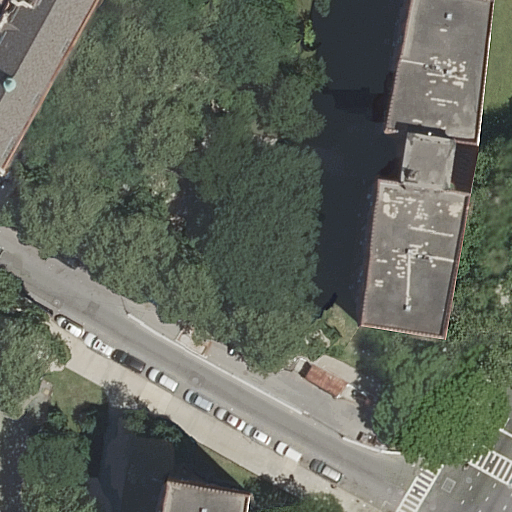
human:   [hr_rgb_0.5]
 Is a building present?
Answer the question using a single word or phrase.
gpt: yes

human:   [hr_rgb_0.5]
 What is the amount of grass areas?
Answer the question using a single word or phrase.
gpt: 4

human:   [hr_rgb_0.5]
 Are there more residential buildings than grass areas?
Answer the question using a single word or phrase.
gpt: no

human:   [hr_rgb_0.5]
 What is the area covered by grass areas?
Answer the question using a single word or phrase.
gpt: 1565m2

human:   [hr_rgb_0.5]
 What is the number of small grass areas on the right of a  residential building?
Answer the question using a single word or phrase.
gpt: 2

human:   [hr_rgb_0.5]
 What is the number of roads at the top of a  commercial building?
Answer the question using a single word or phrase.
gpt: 0

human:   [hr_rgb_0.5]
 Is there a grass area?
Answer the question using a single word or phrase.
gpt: yes

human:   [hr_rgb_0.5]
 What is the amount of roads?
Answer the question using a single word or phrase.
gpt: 13

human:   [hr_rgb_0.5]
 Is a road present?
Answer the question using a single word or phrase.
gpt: yes

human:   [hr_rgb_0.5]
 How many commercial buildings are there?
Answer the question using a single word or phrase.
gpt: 0

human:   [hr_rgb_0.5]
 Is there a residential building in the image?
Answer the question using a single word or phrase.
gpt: yes

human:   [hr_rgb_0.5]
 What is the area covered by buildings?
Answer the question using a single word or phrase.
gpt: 1361m2

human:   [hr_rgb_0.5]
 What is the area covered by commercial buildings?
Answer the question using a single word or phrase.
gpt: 0m2

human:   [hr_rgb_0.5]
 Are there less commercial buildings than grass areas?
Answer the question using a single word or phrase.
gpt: yes

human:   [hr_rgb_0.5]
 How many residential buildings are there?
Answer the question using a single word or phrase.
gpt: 3

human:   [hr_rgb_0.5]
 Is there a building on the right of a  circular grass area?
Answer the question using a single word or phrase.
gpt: no

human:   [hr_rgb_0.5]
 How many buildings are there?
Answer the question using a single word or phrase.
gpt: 3

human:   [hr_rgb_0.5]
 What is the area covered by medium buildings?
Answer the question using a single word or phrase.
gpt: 296m2

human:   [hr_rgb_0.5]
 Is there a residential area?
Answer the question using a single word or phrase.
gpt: yes

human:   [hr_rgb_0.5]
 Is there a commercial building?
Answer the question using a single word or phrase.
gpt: no

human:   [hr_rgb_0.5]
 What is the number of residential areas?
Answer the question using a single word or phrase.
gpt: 1

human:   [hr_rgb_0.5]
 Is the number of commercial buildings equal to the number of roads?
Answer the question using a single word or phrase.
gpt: no

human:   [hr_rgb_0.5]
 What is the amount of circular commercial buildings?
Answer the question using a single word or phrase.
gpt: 0

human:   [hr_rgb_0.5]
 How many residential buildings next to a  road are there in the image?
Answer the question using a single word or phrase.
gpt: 3

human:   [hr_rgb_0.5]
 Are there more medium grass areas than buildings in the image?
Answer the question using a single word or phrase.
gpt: no

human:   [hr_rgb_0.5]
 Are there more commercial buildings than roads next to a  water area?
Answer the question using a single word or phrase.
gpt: no

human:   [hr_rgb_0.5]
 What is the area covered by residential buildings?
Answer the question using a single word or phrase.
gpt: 1361m2

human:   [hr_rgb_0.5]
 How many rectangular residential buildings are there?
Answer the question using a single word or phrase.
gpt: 1

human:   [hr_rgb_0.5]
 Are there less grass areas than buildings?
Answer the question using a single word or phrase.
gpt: no

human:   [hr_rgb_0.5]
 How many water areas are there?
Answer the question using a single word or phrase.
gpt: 0

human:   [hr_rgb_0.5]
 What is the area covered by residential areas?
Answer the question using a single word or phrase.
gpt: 3538m2

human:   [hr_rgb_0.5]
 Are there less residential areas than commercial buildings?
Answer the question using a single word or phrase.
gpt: no

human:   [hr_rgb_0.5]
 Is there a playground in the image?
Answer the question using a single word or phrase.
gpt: yes

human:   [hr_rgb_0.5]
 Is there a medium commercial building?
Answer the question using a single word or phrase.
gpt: no

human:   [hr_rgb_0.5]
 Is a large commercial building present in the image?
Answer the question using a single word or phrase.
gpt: no

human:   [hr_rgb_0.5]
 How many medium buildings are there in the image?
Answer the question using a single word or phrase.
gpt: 1

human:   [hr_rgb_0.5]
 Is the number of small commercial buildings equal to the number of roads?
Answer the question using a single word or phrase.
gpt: no

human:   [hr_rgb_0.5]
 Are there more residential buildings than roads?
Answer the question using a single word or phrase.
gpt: no

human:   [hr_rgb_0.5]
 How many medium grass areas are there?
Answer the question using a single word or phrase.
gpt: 0

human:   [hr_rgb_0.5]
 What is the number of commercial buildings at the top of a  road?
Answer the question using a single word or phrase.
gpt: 0

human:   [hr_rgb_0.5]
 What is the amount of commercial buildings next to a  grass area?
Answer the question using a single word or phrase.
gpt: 0

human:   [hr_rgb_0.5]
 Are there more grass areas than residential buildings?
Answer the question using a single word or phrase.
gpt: yes

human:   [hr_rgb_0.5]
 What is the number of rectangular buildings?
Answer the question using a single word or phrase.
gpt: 1

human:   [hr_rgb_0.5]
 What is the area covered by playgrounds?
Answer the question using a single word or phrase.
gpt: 711m2

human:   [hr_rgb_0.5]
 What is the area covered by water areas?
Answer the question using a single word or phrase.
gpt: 0m2

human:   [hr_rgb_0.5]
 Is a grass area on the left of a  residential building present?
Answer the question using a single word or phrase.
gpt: yes

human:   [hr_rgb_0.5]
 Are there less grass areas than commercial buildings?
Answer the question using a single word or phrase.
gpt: no

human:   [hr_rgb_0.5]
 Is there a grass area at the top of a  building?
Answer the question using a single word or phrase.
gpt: yes

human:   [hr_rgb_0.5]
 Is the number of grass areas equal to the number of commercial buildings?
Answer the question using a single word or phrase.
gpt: no

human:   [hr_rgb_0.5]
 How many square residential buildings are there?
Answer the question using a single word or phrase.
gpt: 0

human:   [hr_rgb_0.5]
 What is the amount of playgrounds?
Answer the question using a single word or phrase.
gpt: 1

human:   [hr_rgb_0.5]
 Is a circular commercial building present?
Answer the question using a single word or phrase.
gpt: no

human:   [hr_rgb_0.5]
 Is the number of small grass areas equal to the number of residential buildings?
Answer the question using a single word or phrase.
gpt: no

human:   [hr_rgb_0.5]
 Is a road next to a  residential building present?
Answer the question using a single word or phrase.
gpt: yes

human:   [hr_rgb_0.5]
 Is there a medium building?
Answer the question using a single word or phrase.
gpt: yes

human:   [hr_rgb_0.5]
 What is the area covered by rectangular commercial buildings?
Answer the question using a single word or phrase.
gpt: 0m2

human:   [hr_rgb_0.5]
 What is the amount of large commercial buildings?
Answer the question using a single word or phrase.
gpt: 0

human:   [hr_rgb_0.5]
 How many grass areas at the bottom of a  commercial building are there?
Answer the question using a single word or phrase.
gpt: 0

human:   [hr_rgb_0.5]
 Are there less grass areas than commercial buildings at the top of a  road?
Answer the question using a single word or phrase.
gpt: no

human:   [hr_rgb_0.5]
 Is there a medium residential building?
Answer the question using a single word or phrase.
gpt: yes

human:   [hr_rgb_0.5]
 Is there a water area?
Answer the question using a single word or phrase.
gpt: no

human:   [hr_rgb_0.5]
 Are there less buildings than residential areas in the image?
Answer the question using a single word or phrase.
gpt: no

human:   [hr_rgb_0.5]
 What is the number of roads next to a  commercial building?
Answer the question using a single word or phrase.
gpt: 0

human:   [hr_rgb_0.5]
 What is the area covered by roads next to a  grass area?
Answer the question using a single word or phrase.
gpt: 0m2